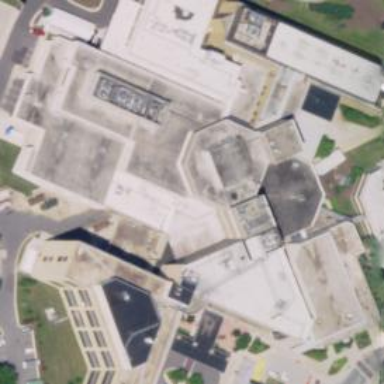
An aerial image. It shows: Hospital building.